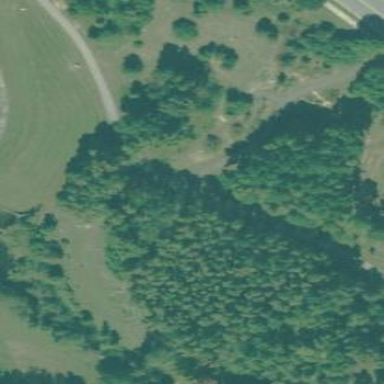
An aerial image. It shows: Disc golf course for leisure activity.